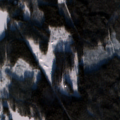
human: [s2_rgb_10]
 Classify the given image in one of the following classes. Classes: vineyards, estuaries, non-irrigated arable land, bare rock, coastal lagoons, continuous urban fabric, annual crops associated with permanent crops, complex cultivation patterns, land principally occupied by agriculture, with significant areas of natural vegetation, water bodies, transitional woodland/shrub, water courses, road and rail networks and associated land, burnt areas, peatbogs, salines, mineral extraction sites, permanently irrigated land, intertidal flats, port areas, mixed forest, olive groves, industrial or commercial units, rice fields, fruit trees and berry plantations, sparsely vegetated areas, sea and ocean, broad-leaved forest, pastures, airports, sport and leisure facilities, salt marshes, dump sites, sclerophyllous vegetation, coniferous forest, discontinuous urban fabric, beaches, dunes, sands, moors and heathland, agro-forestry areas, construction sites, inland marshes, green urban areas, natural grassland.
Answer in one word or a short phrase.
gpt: coniferous forest, mixed forest, transitional woodland/shrub, water bodies